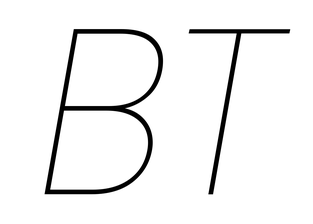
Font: Poppins-ThinItalic